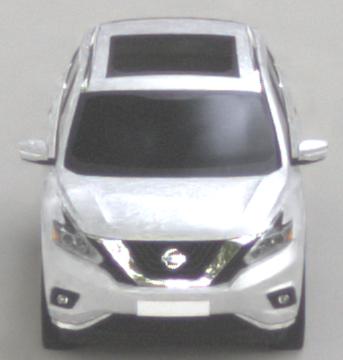
Make: Nissan
Model: Murano
Detailed model: Gen. 3 Z52
Model produced from: 2015
Doors: 5
Color: white
Road condition: dry road
Daytime: morning or afternoon
Contrast: low contrast